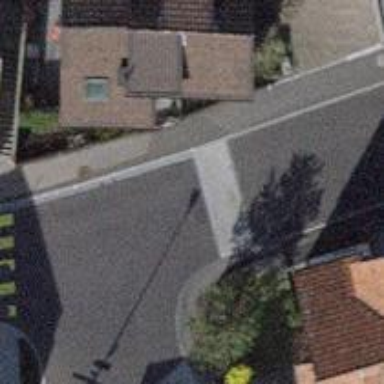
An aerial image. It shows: Residential road with asphalt surface. Sidewalk is present on the left side.